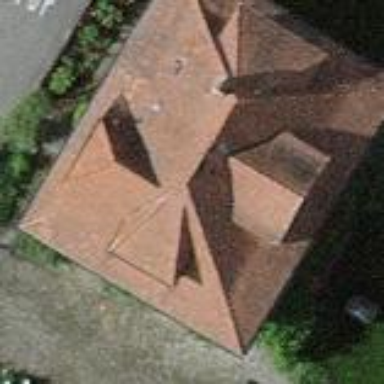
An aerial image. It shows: Residential building with hipped roof.